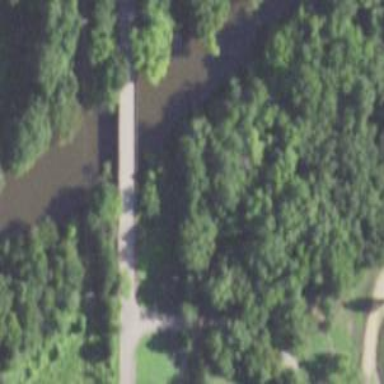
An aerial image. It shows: Unclassified road with bridge.